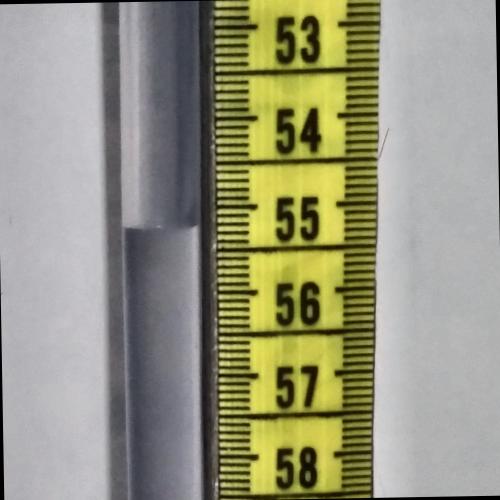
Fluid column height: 55.2 cm